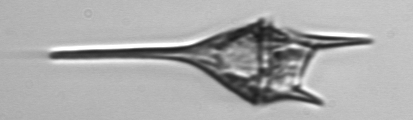
Label: Tripos_lineatus